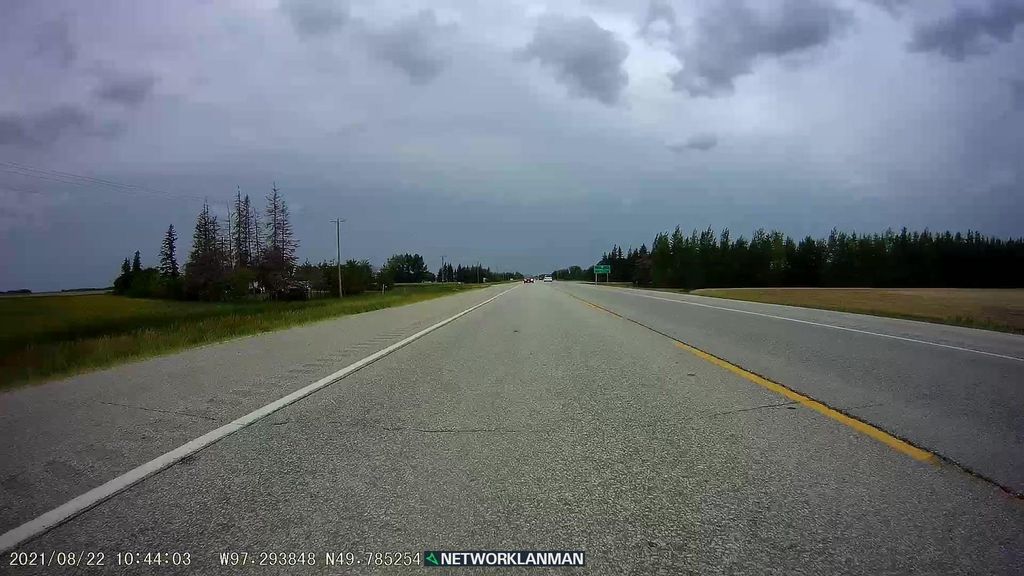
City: winnipeg